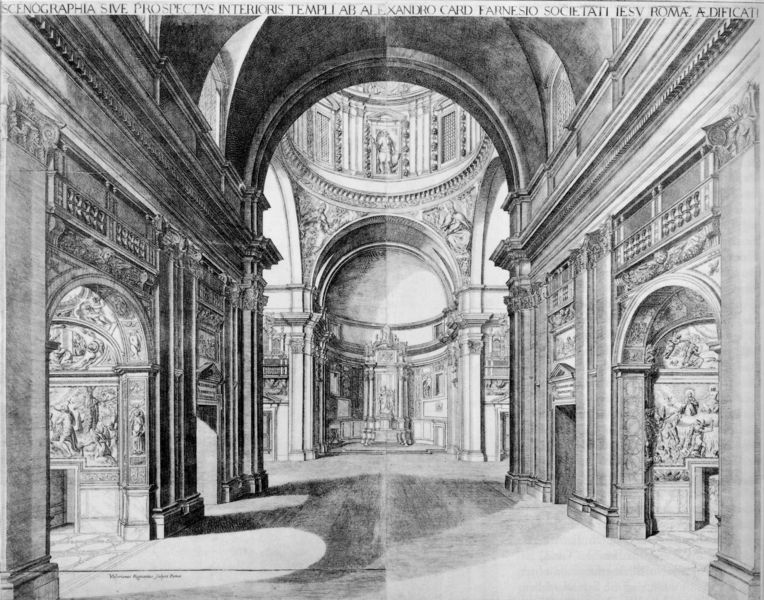
Titel: Il Gesù (Stich Innenraum)
Künstler: Vignola
Standort: Roma
Institution: Il Gesù
Schlagwörter: gemälde, schatten, weiß, fenster, grau, licht, marmor, pfeiler, schwarz, skizze, stuhl, säule, säulen, zeichnung, gebäude, haus, malerei, ornament, wand, architektur, barock, sockel, stein, weit, innenraum, signatur, kirche, sonne, boden, decke, renaissance, rund, sattel, relief, schiff, schrift, bilder, papier, bogen, fassade, türen, grafik, graphik, linien, pilaster, saal, figuren, rundbogen, kuppel, thron, durchgang, galerie, halle, bögen, eingang, gang, laviert, nische, gewölbe, offen, kuppeln, palast, balustrade, dom, druck, schraffur, radierung, stich, schwarzweiß, text, beschriftung, überschrift, flur, entwurf, zwickel, altar, architrav, hauptschiff, kapitelle, langhaus, rom, kapitell, halbrund, fries, sims, schein, kirchenschiff, gesims, mittelschiff, skulpturen, voluten, obergaden, seitenschiff, apsis, rundbögen, fresken, chor, kapelle, reichtum, baldachin, tempel, konche, museum, prunk, kupferstich, reliefs, verzierungen, hau, friese, kirhce, kreuzgang, verziehrung, nischen, petersdom, tonnengewölbe, latein, kapellen, vierung, lateinisch, durchgänge, halbbogen, seitenkapellen, sakralarchitektur, il gesu, pendentif, baluster, säle, wandpfeiler, figuten, reflief, stichkappen, säöule, sättel, jesuitenkirche, il, zeichnung marmor licht schatten kuppela, chrot